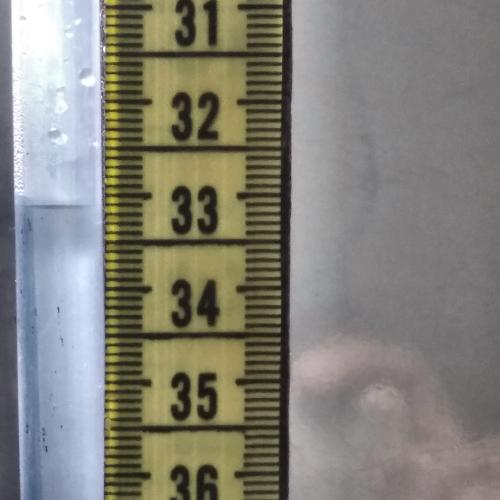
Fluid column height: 33.1 cm